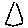
Label: triangle